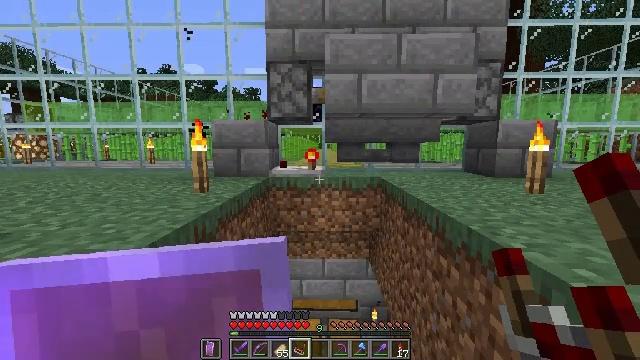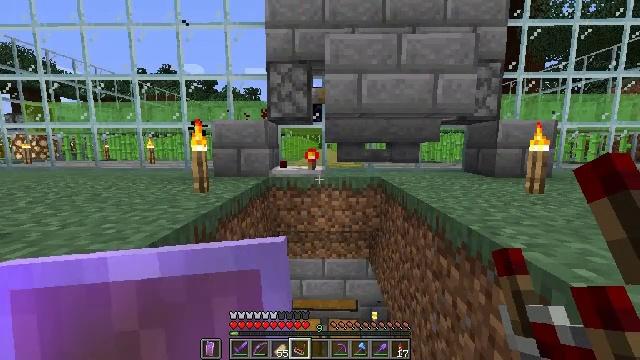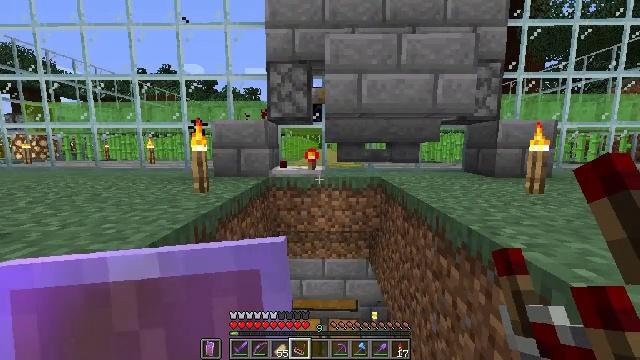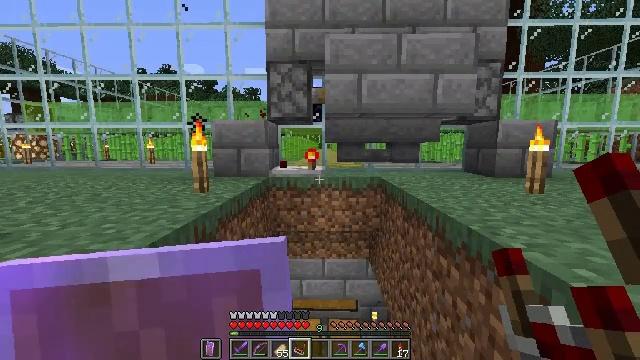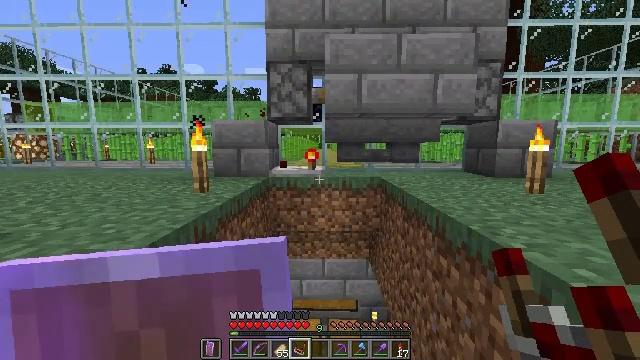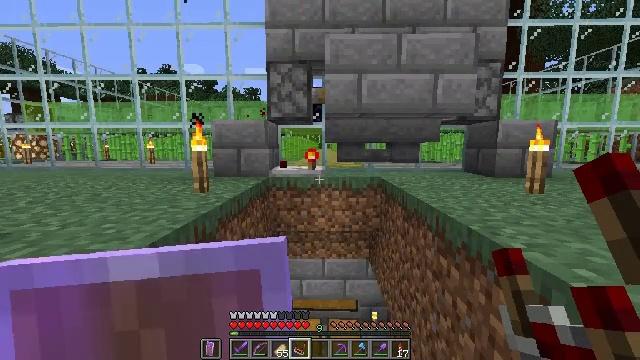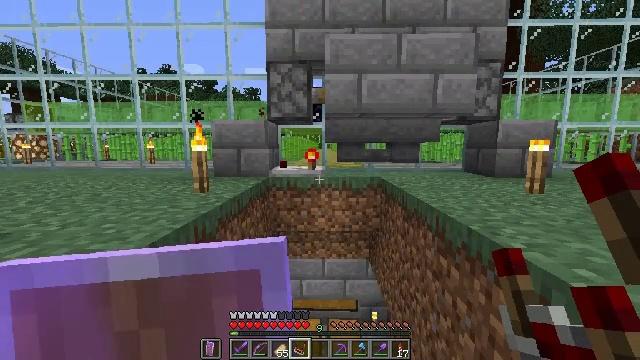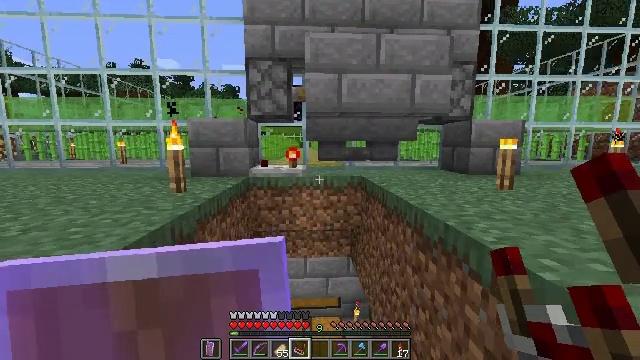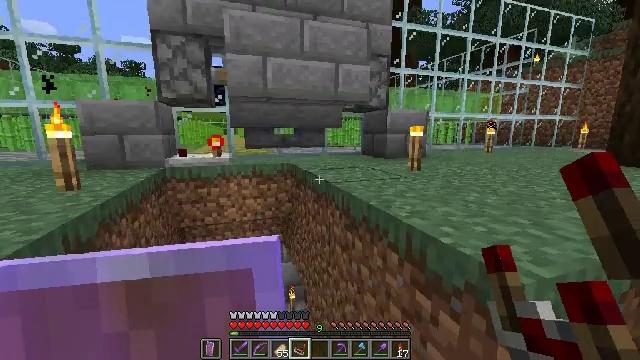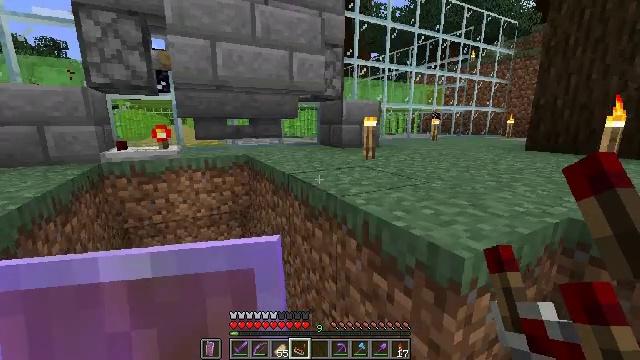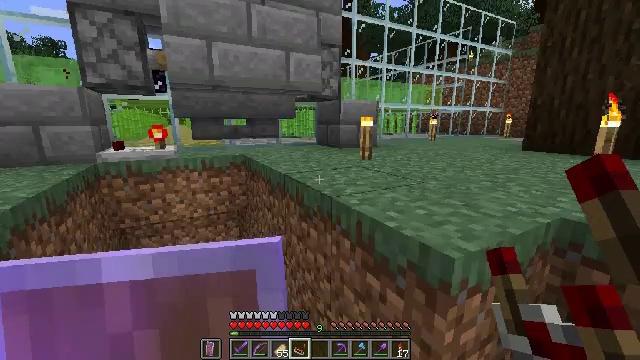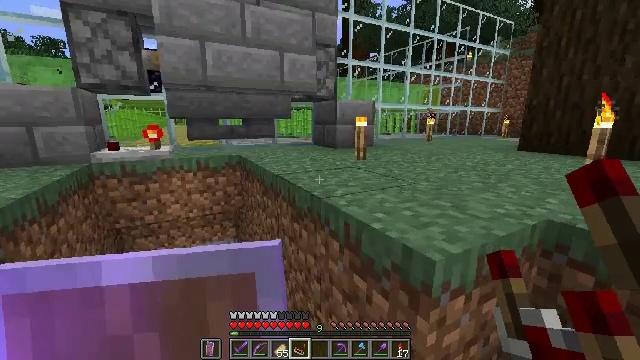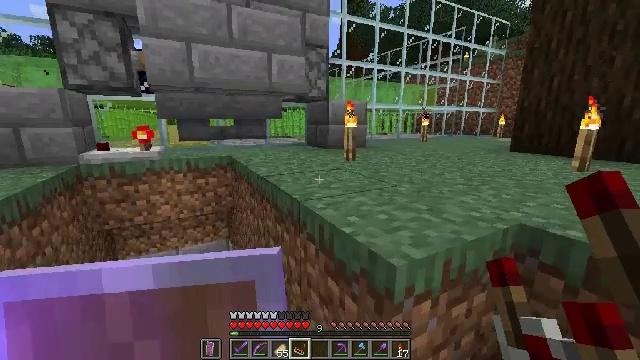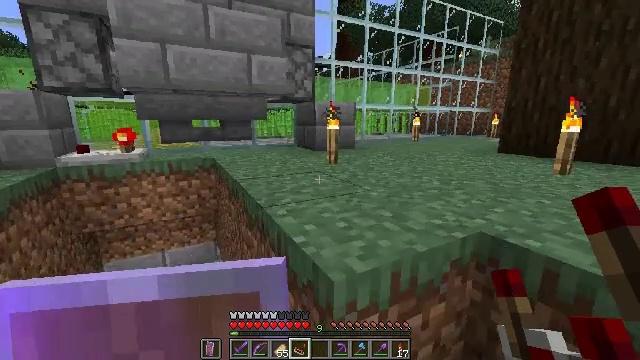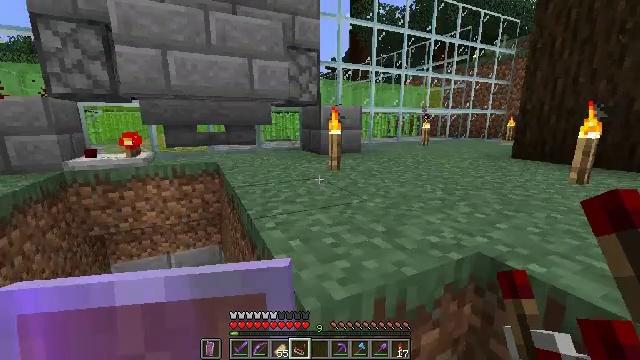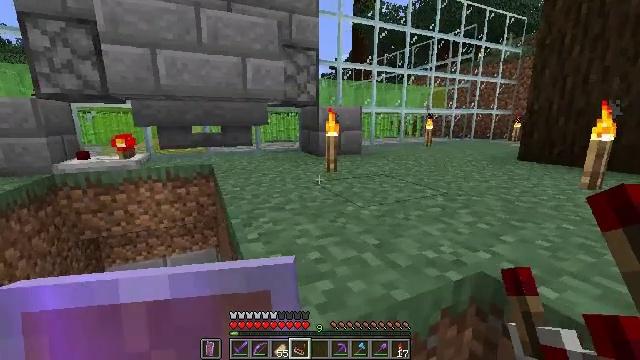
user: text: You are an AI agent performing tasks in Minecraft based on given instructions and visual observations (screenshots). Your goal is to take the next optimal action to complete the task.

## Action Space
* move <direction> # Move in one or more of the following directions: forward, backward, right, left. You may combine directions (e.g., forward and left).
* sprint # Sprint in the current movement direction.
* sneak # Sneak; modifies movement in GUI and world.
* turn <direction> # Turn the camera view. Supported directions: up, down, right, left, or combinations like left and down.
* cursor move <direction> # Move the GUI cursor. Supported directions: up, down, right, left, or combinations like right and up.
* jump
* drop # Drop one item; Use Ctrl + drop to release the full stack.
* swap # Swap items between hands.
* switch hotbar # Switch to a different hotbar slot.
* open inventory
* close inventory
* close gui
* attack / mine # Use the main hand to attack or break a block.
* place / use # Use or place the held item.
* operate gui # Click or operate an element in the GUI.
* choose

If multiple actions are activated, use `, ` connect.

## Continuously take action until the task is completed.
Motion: motion action
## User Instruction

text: Collect the comparator from redstone setup.
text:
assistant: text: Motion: no_op
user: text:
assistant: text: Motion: no_op
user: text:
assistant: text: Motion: no_op
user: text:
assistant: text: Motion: no_op
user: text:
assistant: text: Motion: no_op
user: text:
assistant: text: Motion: no_op
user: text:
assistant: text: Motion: turn right
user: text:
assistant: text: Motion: turn right and down
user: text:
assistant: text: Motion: turn right and down
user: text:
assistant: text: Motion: move right
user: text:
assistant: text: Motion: move right
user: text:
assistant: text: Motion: move right
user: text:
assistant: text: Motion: move forward and move right
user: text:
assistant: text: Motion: move forward and move right, turn left
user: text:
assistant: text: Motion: move forward
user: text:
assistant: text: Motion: move forward
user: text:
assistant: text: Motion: move forward
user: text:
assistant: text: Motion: move forward, turn left, jump
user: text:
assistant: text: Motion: move forward, turn left and down, jump
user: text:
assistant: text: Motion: move forward, turn left and down, jump
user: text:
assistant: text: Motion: move forward, turn left, jump
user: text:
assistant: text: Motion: move forward
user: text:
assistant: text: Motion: move forward
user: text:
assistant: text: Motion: move forward
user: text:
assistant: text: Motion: move forward
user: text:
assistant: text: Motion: no_op
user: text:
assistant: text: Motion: no_op
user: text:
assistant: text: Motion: no_op
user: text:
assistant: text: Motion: no_op
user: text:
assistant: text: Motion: no_op